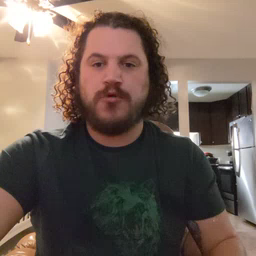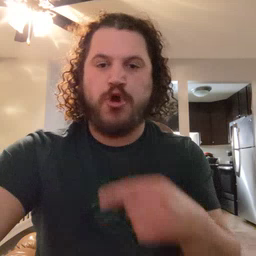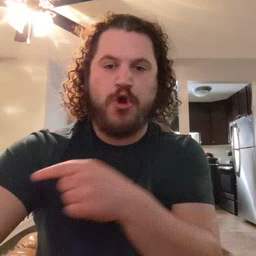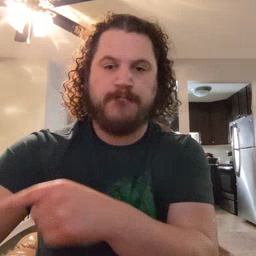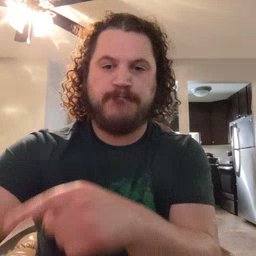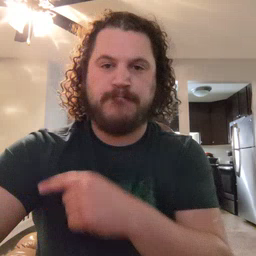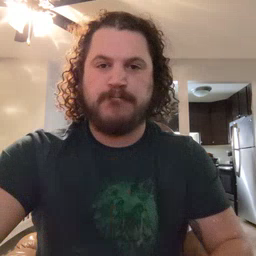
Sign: arm